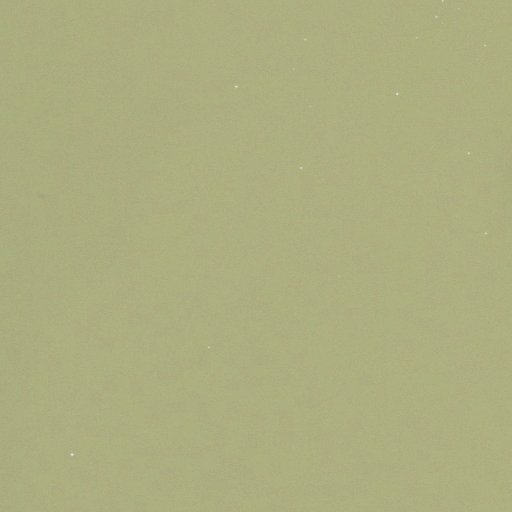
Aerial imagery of plain(s) in Tennessee named Dutch Bottoms containing only open water